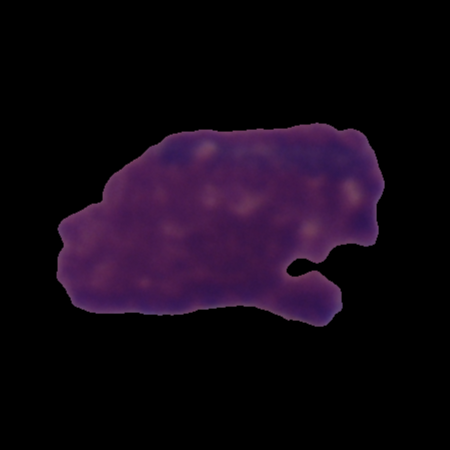
Label: cancer